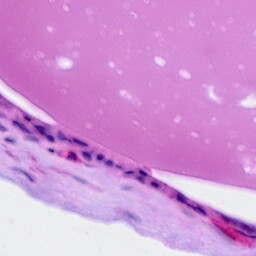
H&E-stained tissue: Ovarian